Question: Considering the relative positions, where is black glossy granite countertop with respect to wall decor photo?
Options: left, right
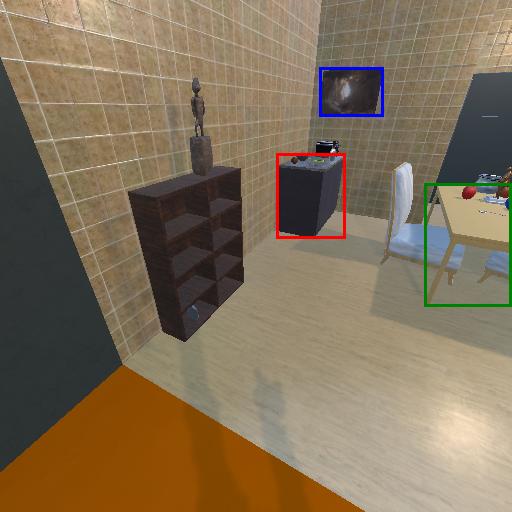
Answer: left